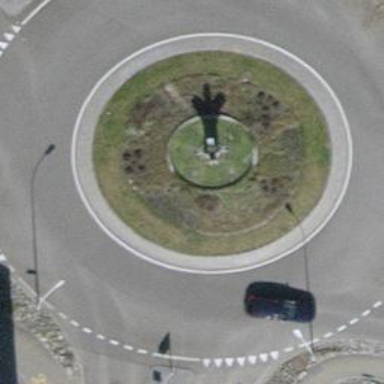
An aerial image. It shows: Beautiful fountain.